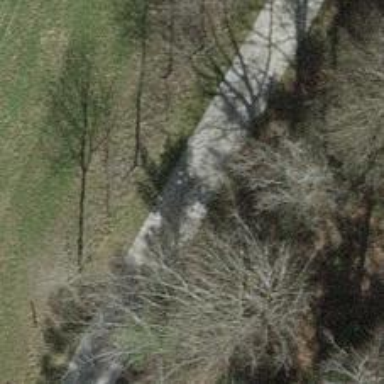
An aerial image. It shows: Paved track with grade 1 tracktype.